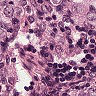
Metastatic tissue present: yes